Field crop: maize
Growth stage: 1
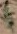
Species: atriplex